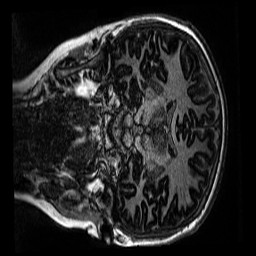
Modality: MP2RAGE
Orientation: coronal
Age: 10
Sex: male
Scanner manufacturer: siemens
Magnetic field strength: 3 T
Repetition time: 4 s
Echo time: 0.00299 s